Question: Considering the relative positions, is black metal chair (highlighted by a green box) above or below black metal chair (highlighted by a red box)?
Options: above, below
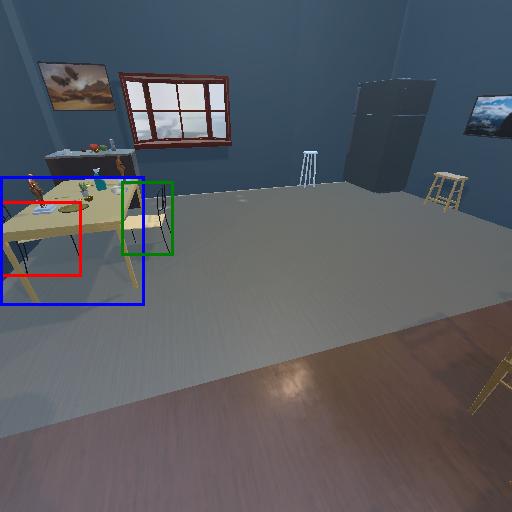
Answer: above